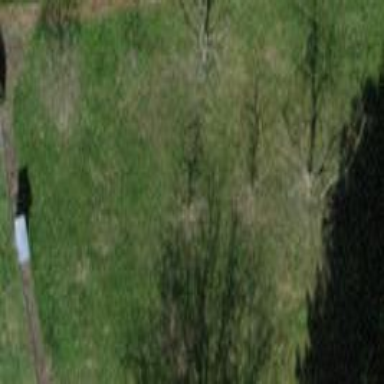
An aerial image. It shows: Orchard.